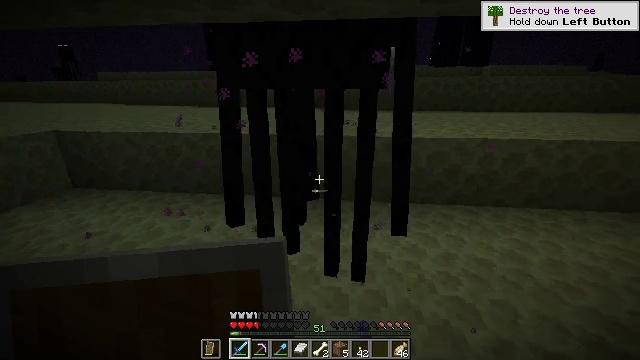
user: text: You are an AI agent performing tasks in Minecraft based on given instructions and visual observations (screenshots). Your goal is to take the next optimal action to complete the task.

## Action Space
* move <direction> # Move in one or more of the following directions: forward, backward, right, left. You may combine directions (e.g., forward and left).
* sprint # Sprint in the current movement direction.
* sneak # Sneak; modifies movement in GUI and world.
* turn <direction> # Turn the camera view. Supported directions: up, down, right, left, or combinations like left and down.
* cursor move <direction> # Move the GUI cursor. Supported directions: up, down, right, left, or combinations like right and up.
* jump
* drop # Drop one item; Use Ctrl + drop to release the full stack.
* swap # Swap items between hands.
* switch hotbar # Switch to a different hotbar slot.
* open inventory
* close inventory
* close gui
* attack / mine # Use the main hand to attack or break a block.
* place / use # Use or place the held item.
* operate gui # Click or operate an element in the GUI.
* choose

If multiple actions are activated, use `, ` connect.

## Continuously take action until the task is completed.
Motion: motion action
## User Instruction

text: Combat the enderman.
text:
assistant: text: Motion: no_op